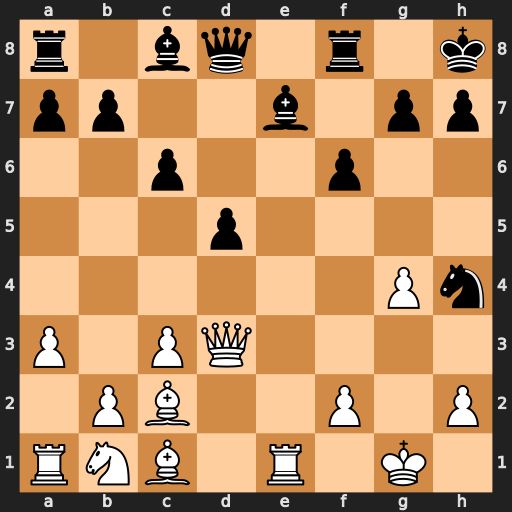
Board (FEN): r1bq1r1k/pp2b1pp/2p2p2/3p4/6Pn/P1PQ4/1PB2P1P/RNB1R1K1
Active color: w
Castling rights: -
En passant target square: -
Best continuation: Qxh7#